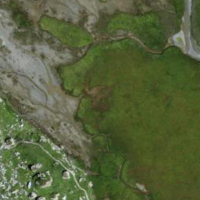
EUNIS habitat code: 31
Species observed at this site:
Salix retusa